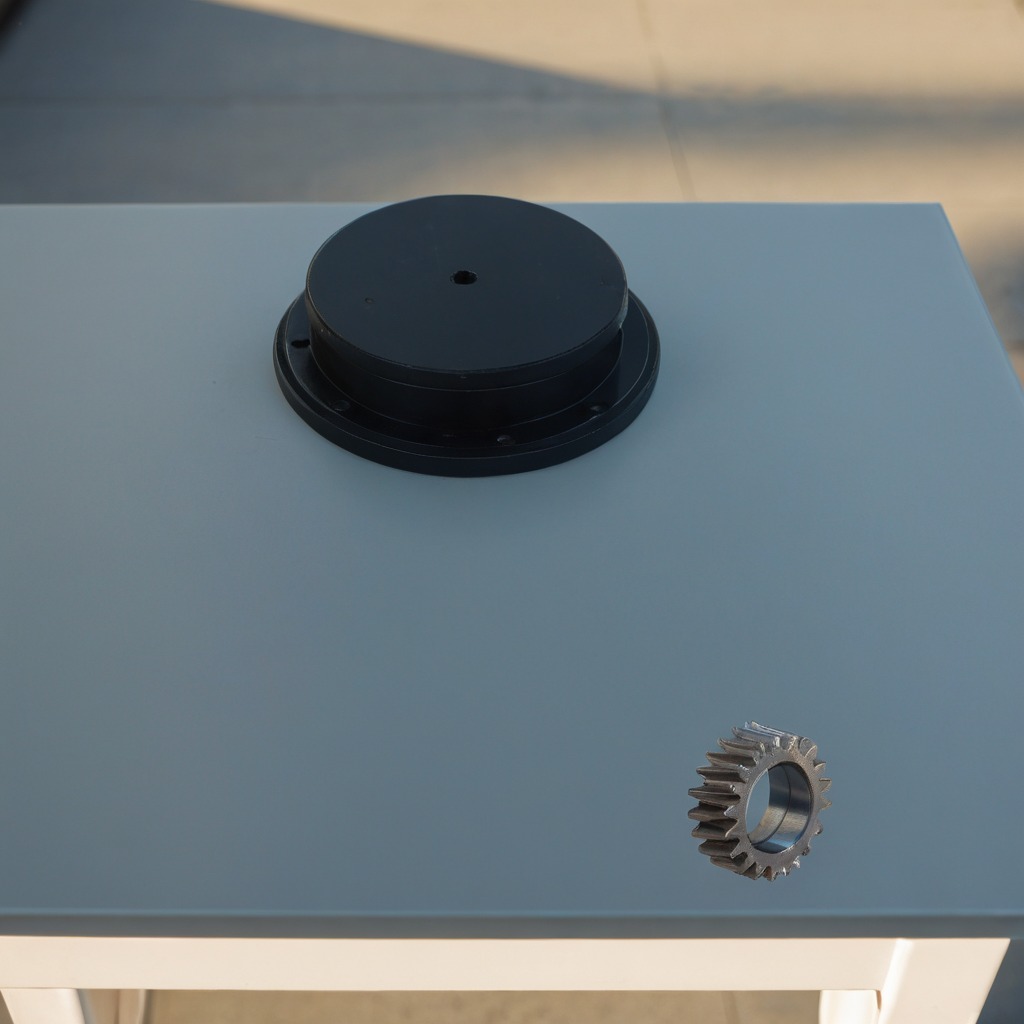
A steel gear with teeth is lying on a clean utility table in a temporary outdoor tool station.